Question: after trying to start my first WP8 App I got an error saying that it could not create a virtual switch. So went to my BIOS and made sure all options are set according to the microsoft article about the prerequisites for running the WP8 Emulator.
But now the Emulator says, that Hypervisor cannot be found on the PC and Coreinfo also says, that hypervisor is not running:

I hope you got a solution for this :)
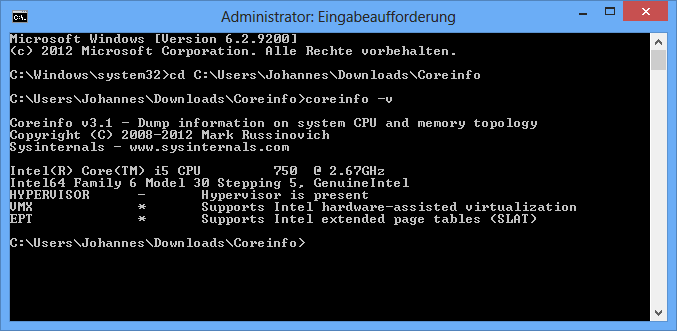
Answer: Here's a troubleshooting page for the emulator: hopefully it helps!
<URL>